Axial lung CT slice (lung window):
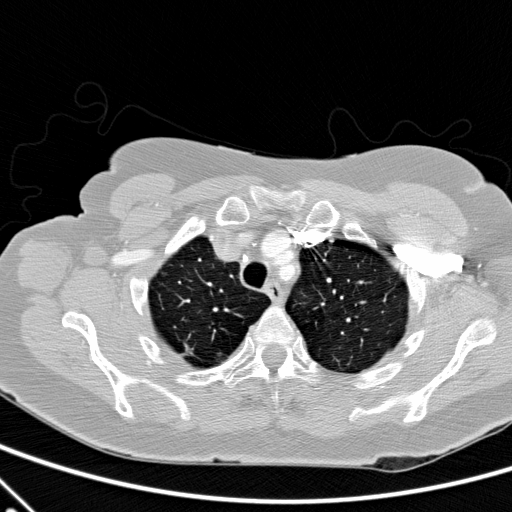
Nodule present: no